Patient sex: F
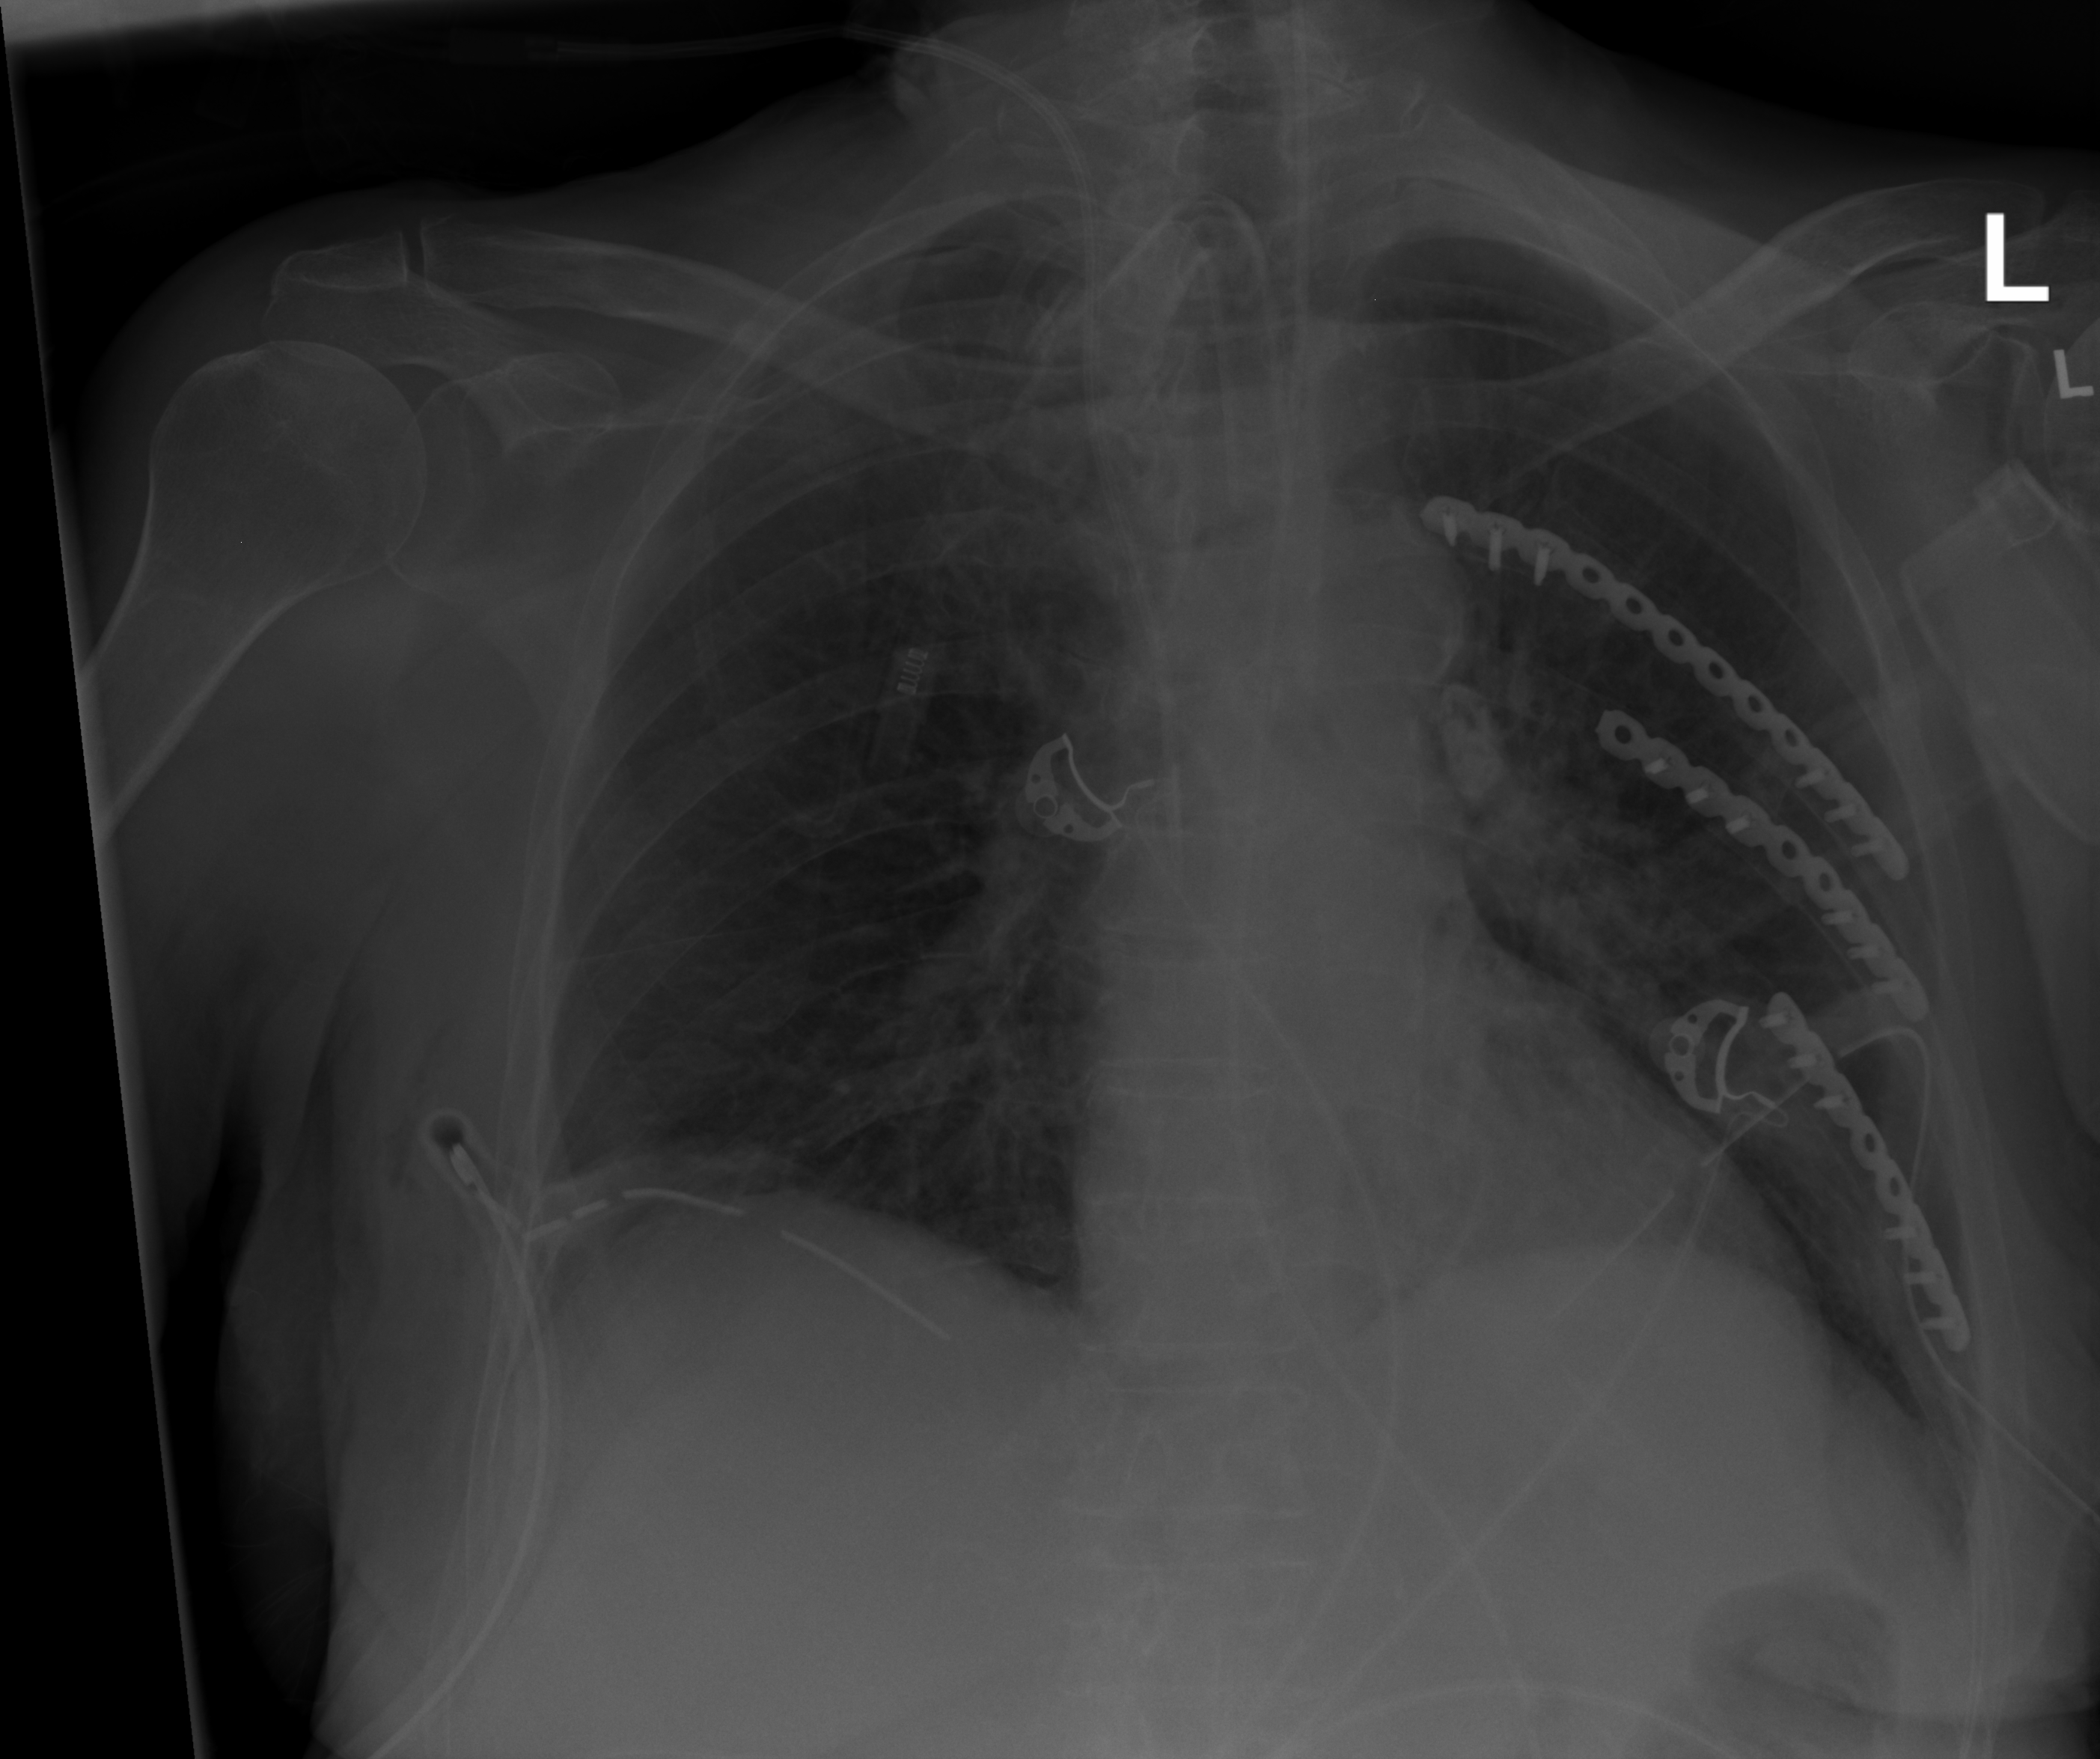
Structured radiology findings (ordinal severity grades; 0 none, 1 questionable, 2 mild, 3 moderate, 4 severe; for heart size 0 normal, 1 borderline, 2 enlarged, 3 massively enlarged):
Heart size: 0
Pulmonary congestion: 0
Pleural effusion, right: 0
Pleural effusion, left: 1
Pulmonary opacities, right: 0
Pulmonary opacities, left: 0
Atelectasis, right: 2
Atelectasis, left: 0